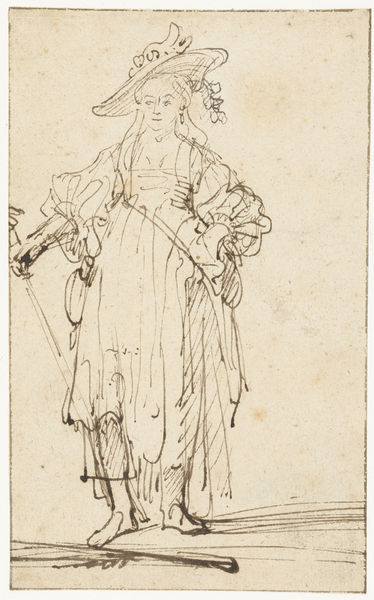
Titel: Flora
Künstler: Ferdinand Bol
Standort: Amsterdam
Institution: Rijksmuseum
Schlagwörter: frau, hut, kleid, skizze, zeichnung, dame, gürtel, arme, augen, falten, gesicht, ärmel, figur, haare, ohrringe, frontal, stab, kontrapost, krempe, tusche, barfuß, zeichnung+